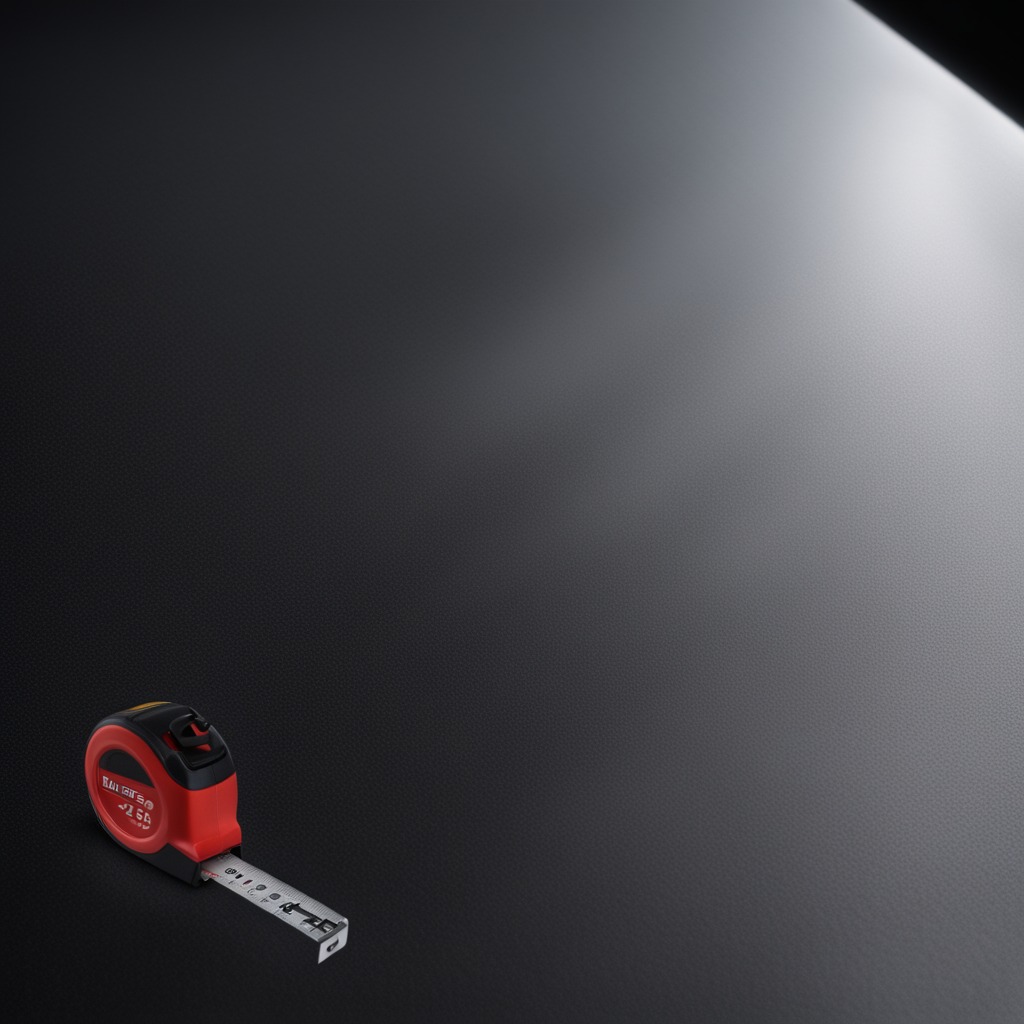
A measuring tape is lying on the clean granite tabletop.